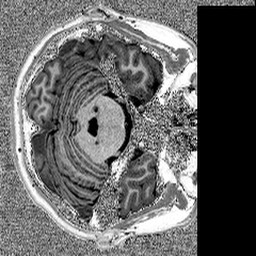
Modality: MP2RAGE
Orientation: axial
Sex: male